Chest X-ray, PA view. Patient: 54 years old, sex F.
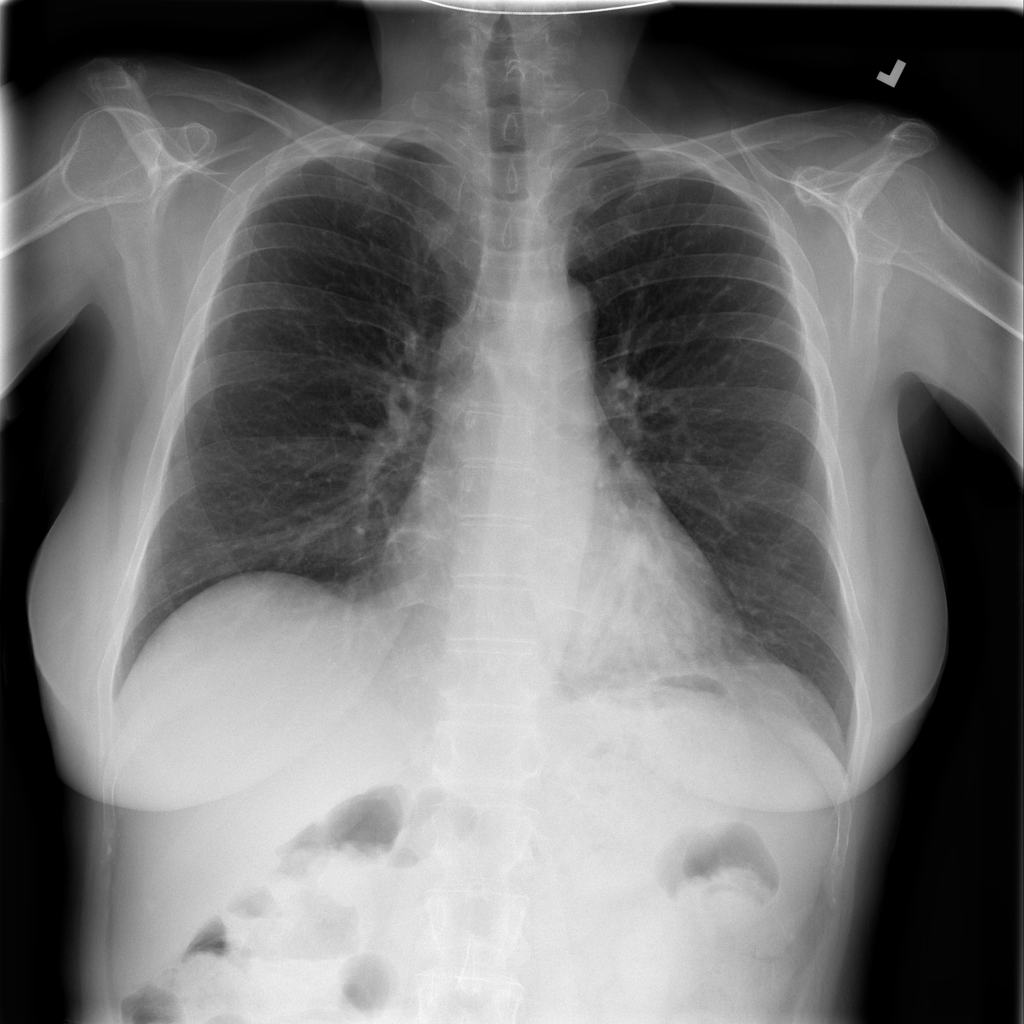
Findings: Consolidation, Infiltration, Pneumonia